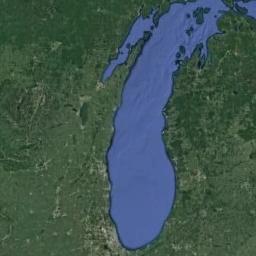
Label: lake